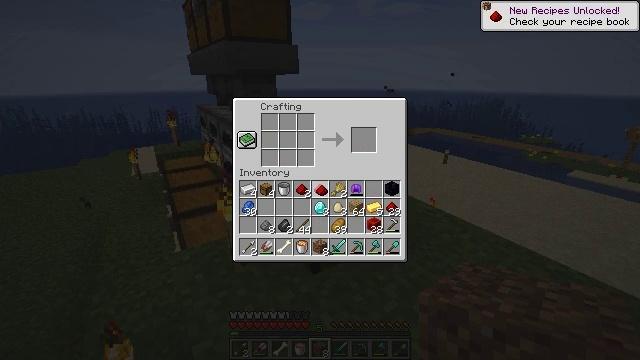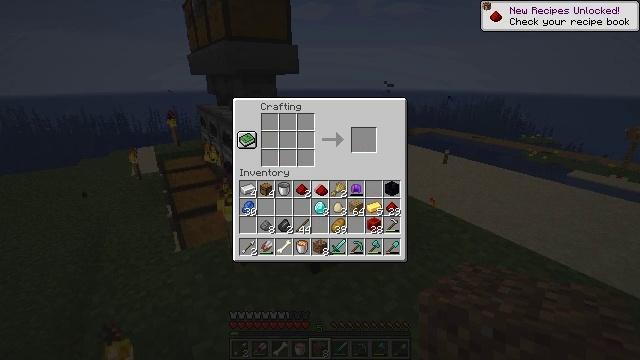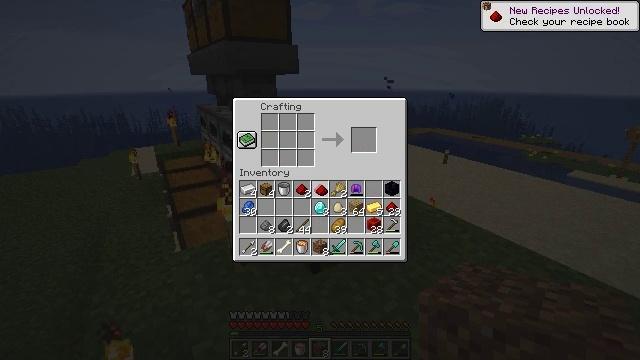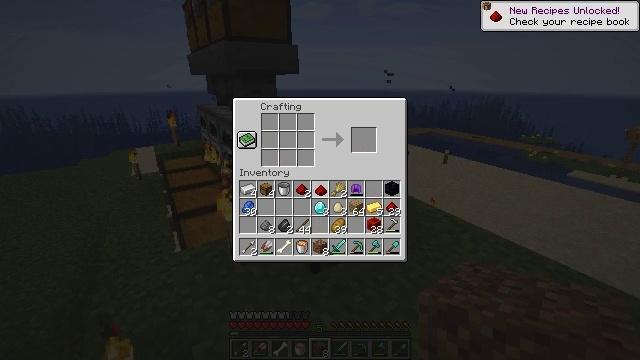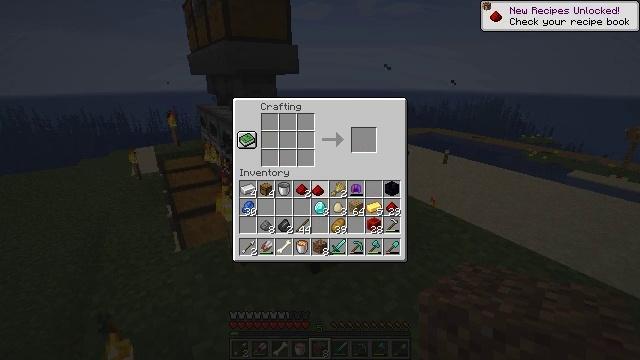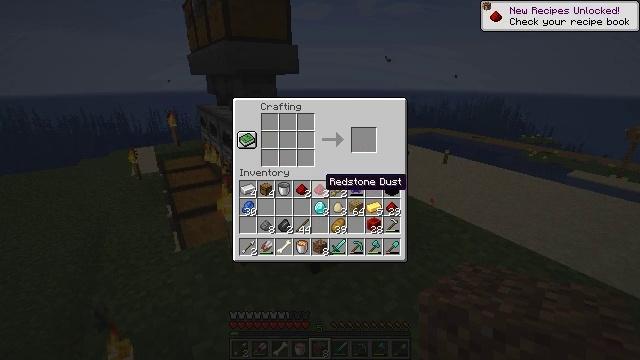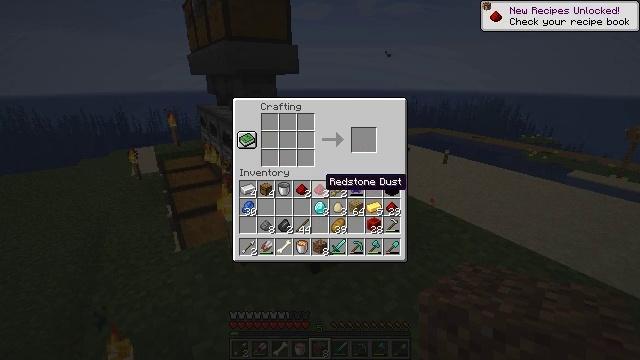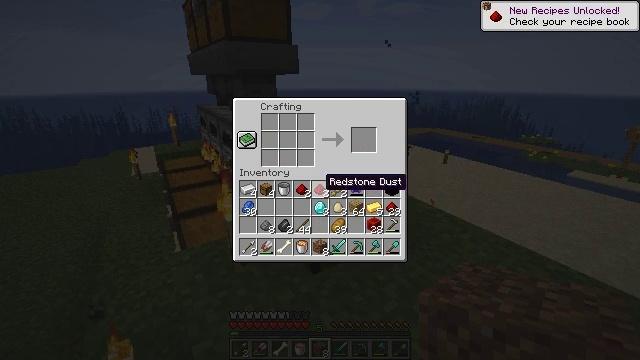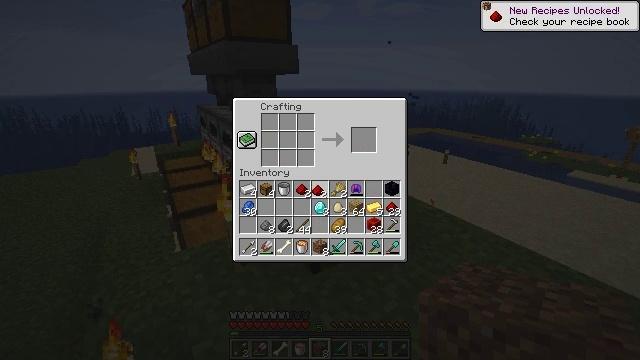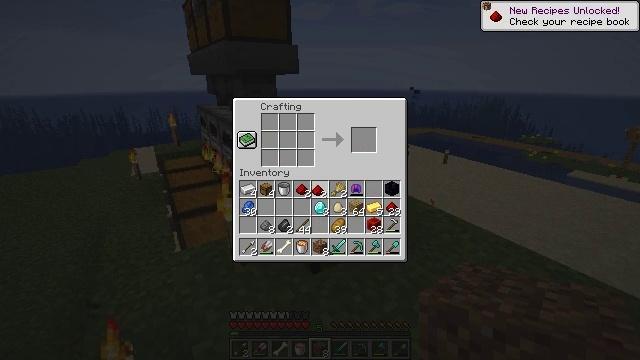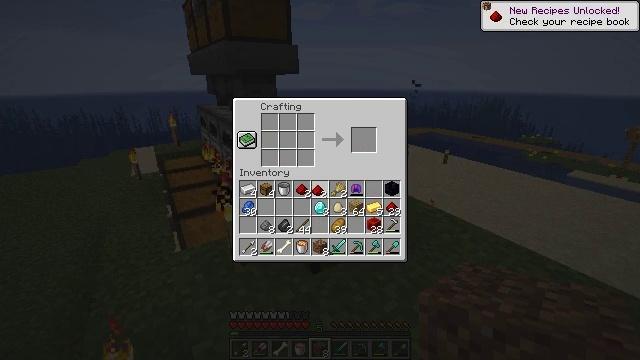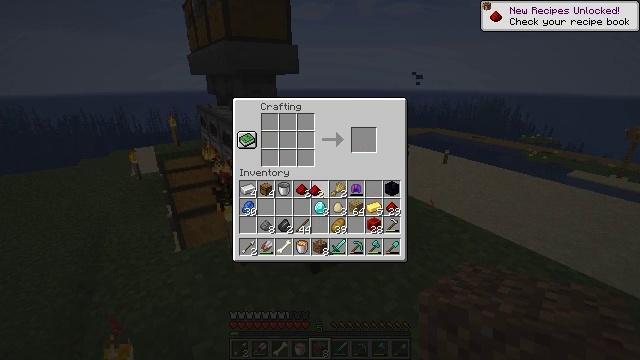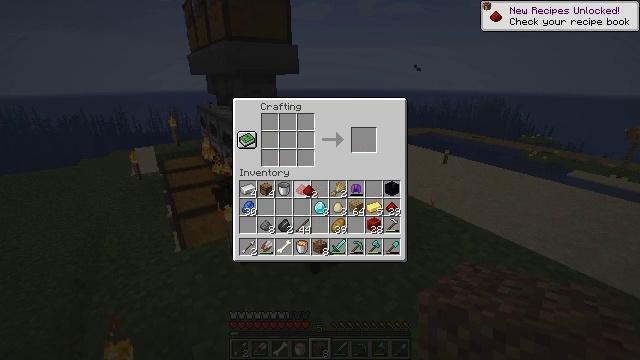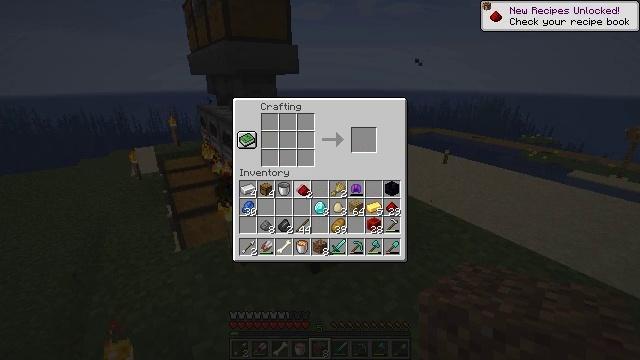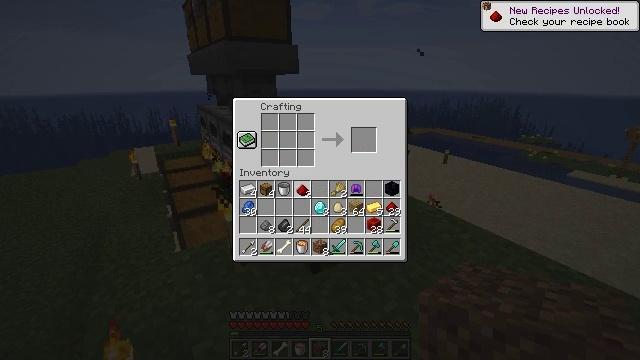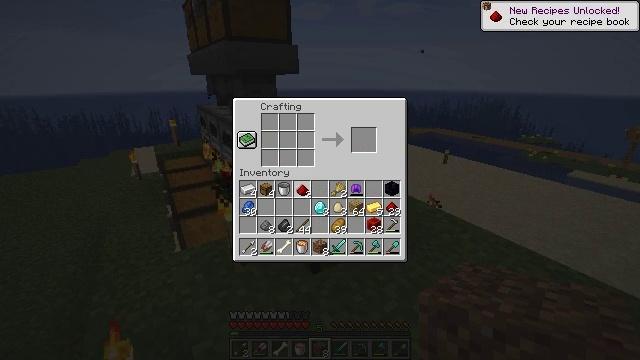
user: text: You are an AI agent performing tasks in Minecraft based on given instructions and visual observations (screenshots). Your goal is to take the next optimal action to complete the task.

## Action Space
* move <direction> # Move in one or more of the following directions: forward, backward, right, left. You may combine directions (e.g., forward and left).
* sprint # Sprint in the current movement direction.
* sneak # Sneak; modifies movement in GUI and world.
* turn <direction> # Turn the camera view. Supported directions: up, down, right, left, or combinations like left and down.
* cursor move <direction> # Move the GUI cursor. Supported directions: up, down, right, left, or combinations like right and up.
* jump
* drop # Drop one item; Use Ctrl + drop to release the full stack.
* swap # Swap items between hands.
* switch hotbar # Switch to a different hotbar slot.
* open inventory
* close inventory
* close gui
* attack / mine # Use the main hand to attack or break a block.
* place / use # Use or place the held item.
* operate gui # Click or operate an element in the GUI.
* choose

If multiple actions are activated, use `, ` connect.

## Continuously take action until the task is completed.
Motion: motion action
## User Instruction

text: Craft a redstone block.
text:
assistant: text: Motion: no_op
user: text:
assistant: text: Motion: operate gui
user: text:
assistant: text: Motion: operate gui
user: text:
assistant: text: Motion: operate gui
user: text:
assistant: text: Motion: no_op
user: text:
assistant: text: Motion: no_op
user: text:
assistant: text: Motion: no_op
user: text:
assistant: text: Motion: operate gui
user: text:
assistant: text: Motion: operate gui
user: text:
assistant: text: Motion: operate gui
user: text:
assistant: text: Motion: no_op
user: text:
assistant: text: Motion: no_op
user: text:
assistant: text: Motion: no_op
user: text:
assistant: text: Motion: no_op
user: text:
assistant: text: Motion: no_op
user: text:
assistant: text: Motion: no_op
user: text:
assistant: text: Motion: operate gui
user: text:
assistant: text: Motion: operate gui
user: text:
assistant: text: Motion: no_op
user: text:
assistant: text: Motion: no_op
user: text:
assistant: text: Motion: no_op
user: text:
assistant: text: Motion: no_op
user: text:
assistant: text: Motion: no_op
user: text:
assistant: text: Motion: operate gui
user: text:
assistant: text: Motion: operate gui
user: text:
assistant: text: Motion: no_op
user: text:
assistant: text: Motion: cursor move right
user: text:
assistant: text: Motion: cursor move right
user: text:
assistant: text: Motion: cursor move right
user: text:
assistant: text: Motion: no_op